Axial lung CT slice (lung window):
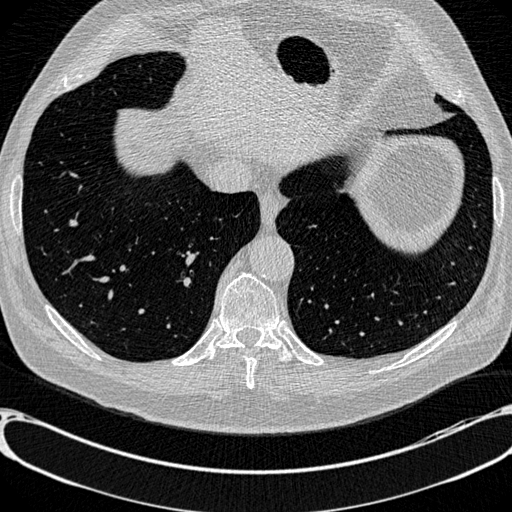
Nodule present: no